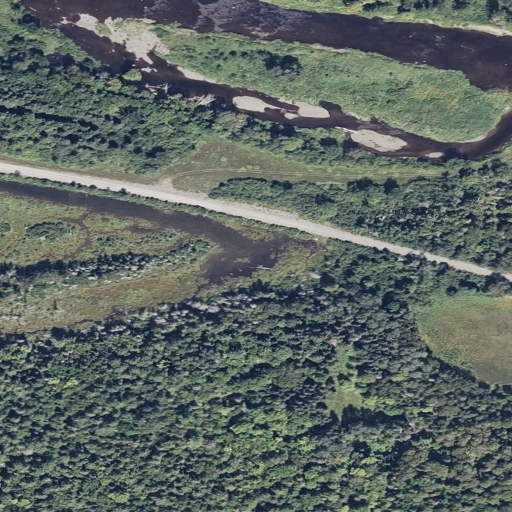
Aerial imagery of plain(s) in Maine named Arbo Flats containing evergreen forest, woody wetlands, mixed forest, herbaceous wetlands, open development, open water, and low intensity development